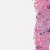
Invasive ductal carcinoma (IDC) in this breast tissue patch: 1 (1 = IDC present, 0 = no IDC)